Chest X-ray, PA view. Patient: 23 years old, sex M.
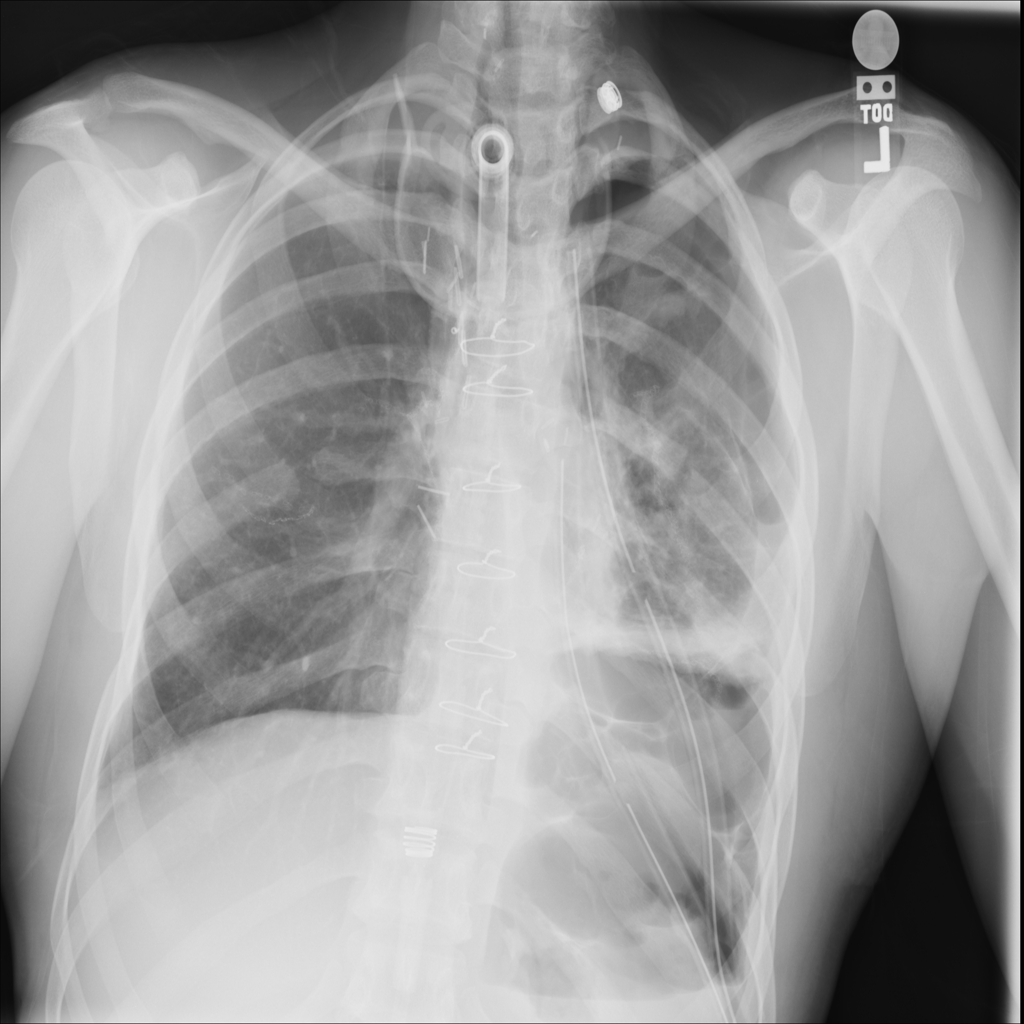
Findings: No Finding